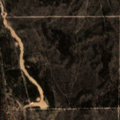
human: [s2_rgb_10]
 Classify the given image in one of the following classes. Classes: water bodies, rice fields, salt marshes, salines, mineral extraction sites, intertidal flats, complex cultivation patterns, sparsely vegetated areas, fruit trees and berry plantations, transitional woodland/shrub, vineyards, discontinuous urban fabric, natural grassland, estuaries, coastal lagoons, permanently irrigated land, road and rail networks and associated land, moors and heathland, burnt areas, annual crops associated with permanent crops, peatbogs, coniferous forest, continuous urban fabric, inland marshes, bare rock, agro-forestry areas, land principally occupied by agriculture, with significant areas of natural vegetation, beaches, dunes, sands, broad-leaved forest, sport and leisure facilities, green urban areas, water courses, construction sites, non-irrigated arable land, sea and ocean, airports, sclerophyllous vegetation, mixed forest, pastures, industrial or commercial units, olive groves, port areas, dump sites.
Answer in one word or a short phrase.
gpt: rice fields, coniferous forest, transitional woodland/shrub